Question:
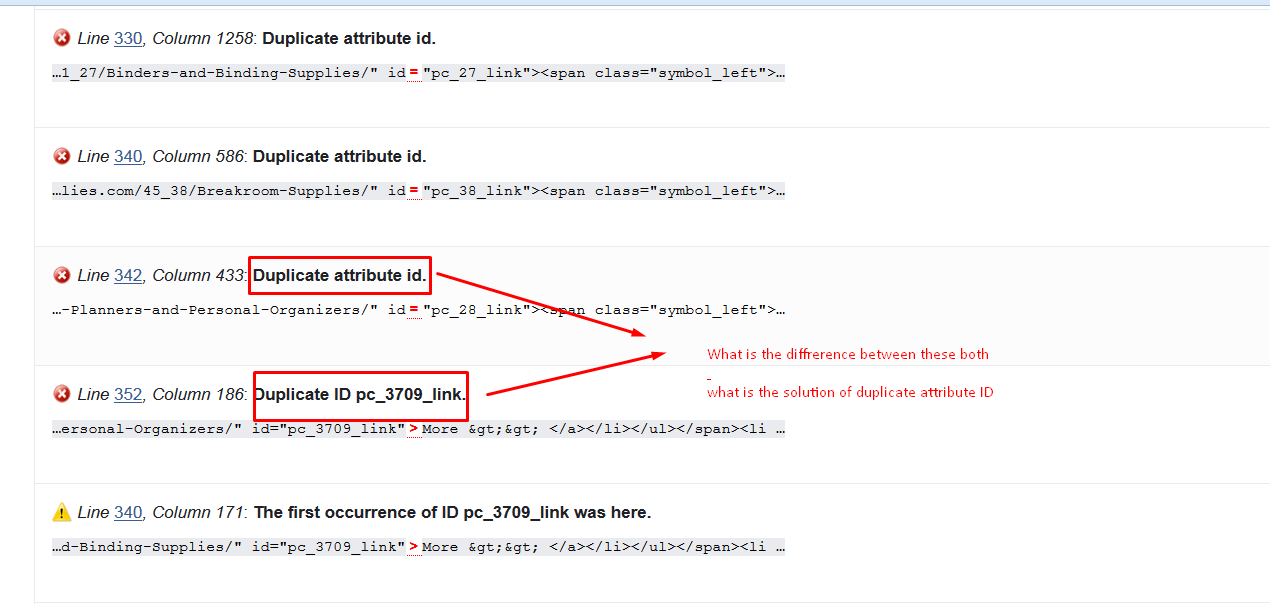
Answer: "Duplicate attribute id." means that you have defined the 'id' twice.
For example
'''
<div id="1232" attr1="" id="...">
'''
remove on of the id attributes and the error should gone.
"Duplicate id" means you have two tags with the same id.
For example
'''
<div id="1"></div>
<div id="1"></div>
'''
rename the id of one element.